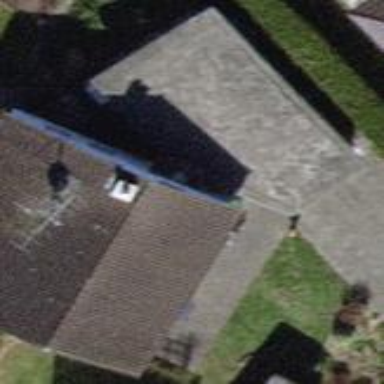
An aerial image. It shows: Garage.